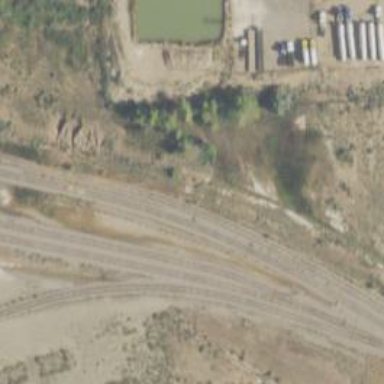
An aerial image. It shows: Railway siding with rails.